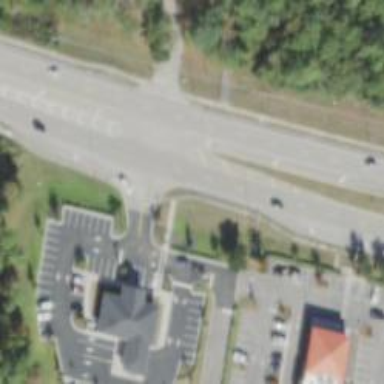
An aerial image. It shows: Uncontrolled road crossing with marked lines.